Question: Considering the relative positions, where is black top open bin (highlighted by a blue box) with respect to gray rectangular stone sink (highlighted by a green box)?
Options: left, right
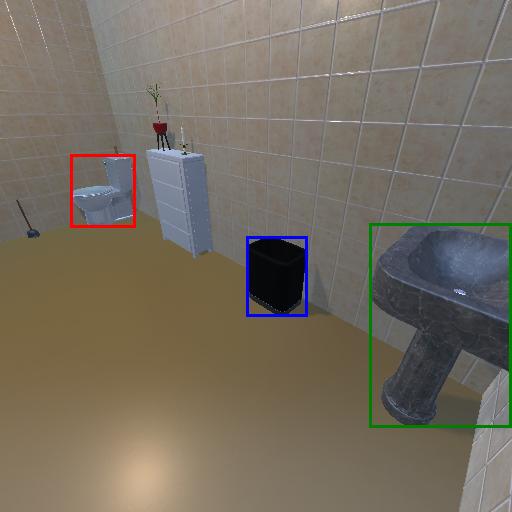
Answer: left